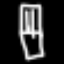
Label: chair